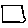
Label: square